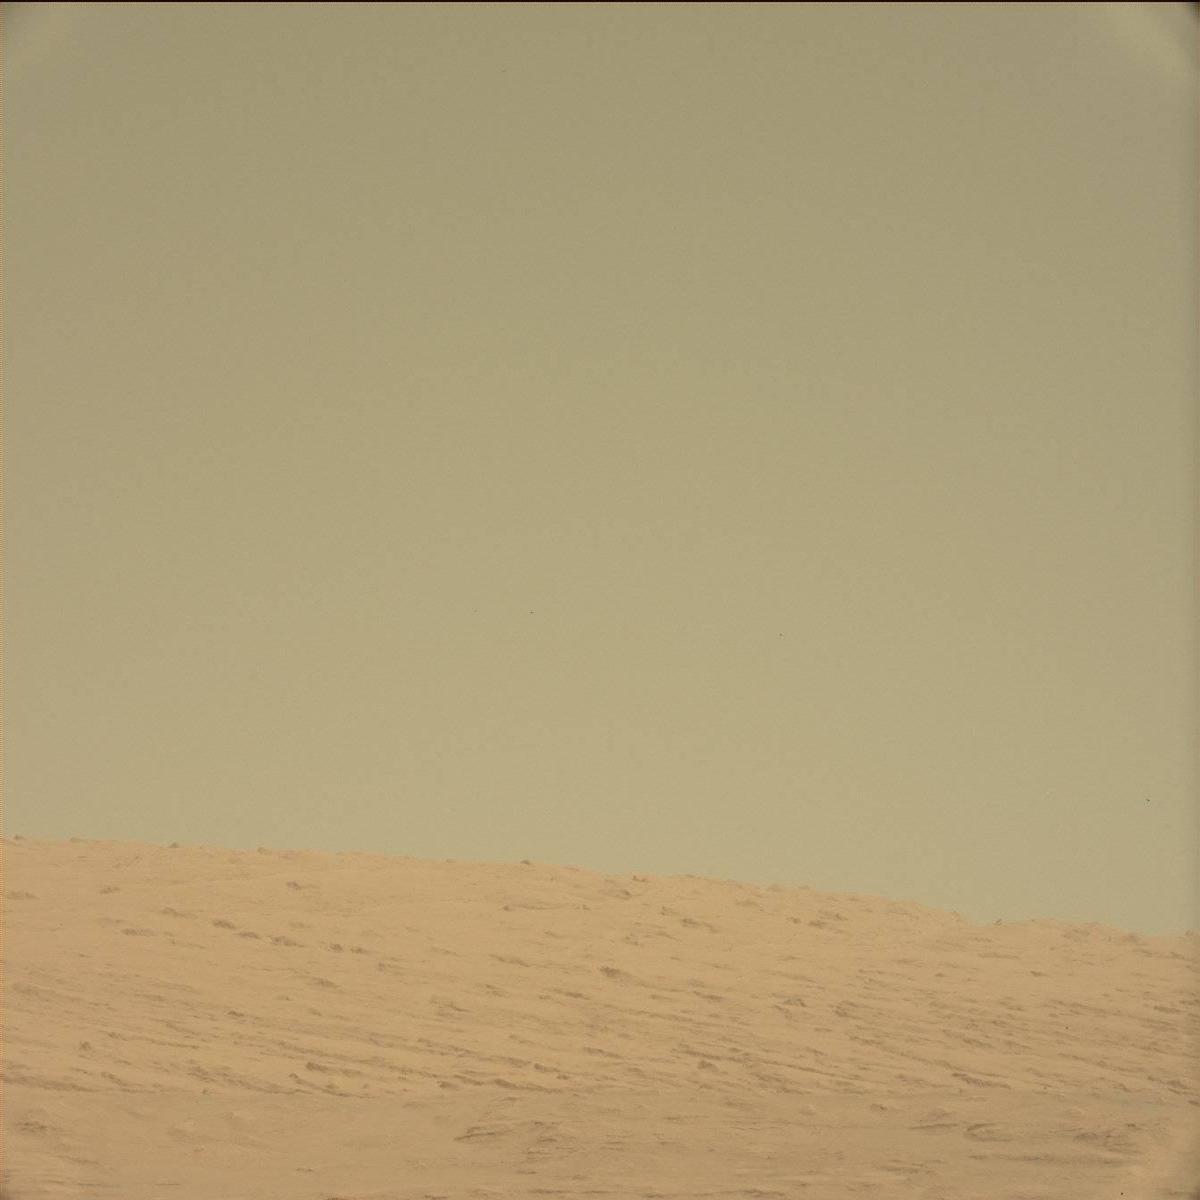
Terrain classes present: Ridge, Sky